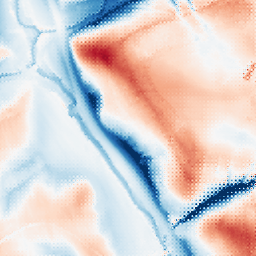
Category: multiscale
Decomposition family: dog
Decomposition parameters: sigma_low: 1
sigma_high: 20
Upsampling method: regularized
Upsampling parameters: scale: 2
lambda_reg: 0.1
Upsampling scale: 2